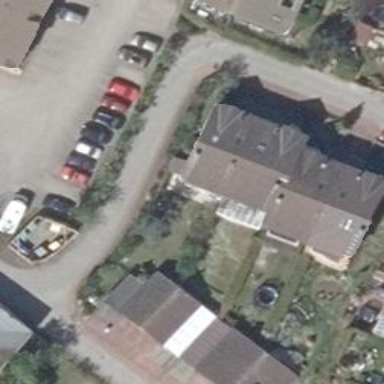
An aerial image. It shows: Semi-detached house.